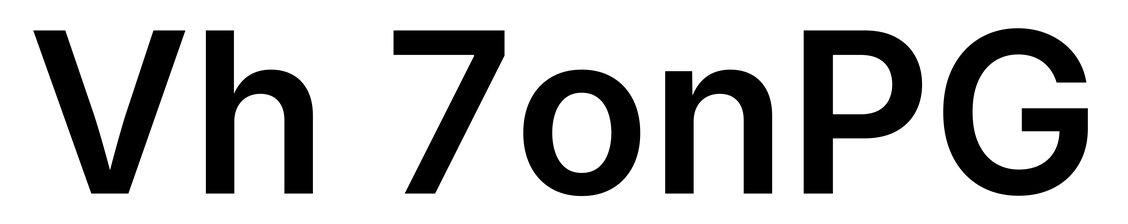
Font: Inter_SemiBold